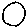
Label: circle